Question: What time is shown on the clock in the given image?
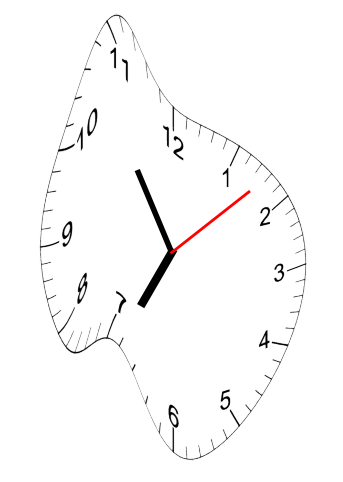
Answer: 06:54:08